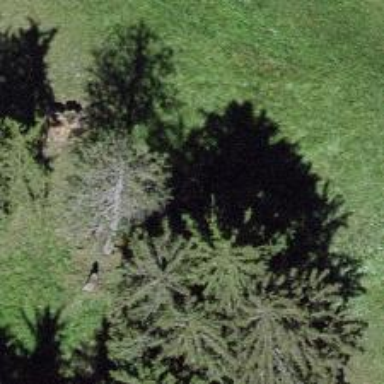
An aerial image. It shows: Needle-leaved tree in nature.